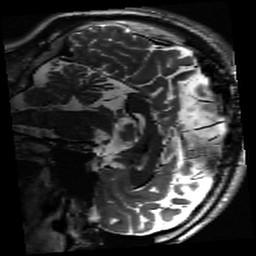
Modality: inplaneT2
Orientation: sagittal